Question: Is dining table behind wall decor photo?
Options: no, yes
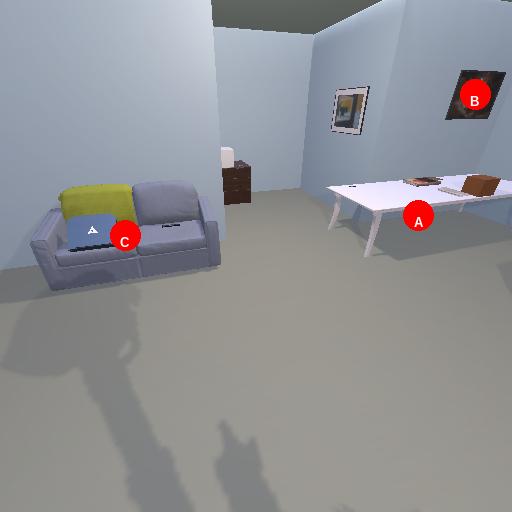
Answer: no